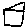
Label: house